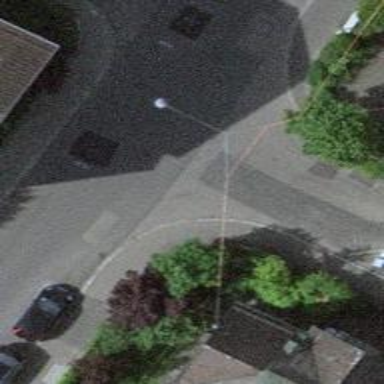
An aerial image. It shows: Unmarked crossing on the road.